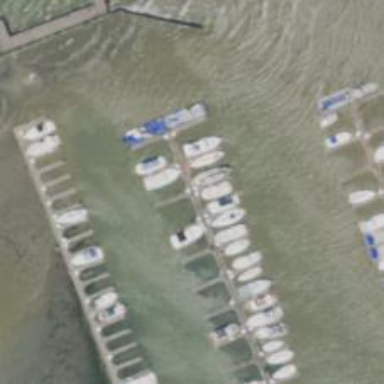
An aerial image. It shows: Pier located along footway.